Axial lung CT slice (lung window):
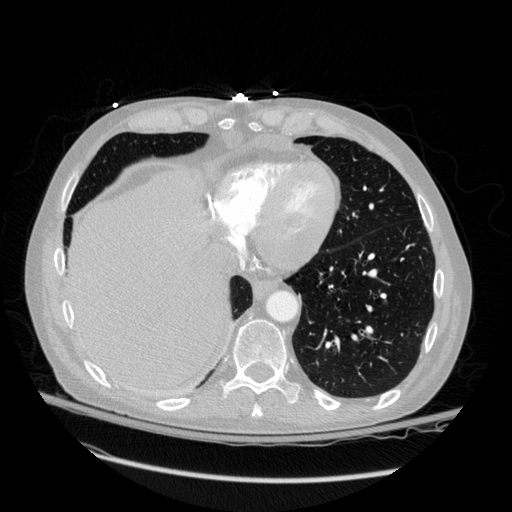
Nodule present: no